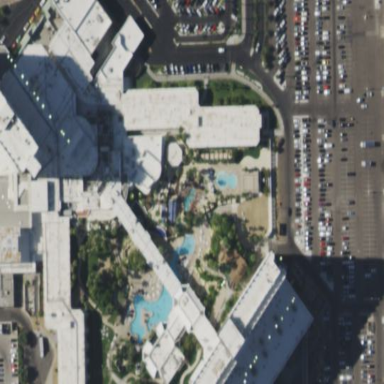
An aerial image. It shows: White hotel building with white roof.